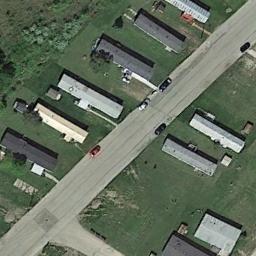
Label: mobile_home_park